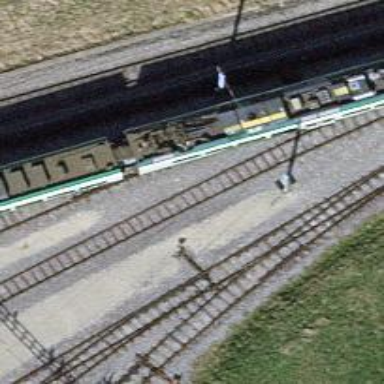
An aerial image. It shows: Narrow-gauge railway with one track passing through service yard. The railway is electrified with contact line.